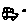
Label: car